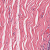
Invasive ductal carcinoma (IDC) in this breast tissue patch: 0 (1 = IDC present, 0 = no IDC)